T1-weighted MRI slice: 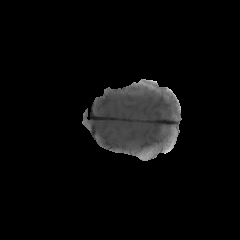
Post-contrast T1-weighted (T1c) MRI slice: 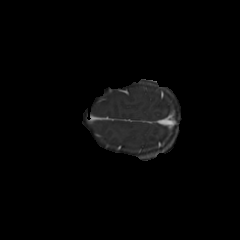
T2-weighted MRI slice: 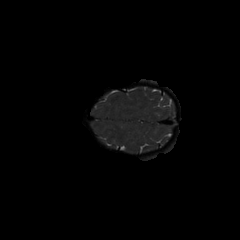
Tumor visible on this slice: no